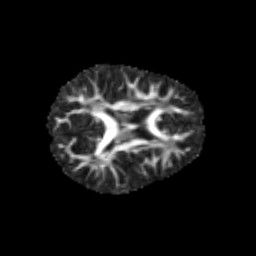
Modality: FA
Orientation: axial
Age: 6
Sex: male
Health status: healthy